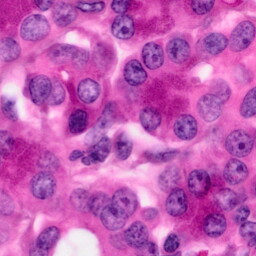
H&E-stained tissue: Pancreatic